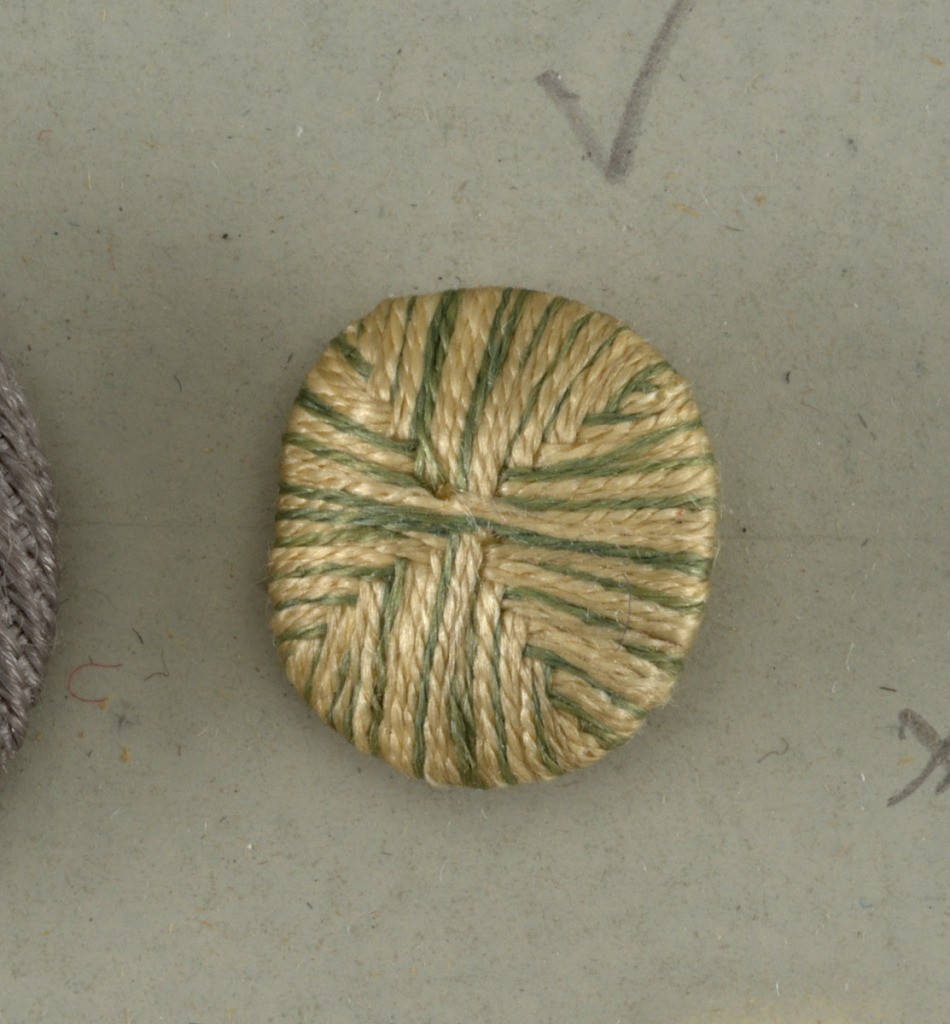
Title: Buttons
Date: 1750–99
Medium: Silk thread wound on bone or wood form
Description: Two buttons: pale pink and light green silk thread wound or sewed on bone or wood button frame, so as to divide face of button into four quarters, each quarter composed of straight lines of the two colours.

Component -a is on card A
Component -e is on Cooper Union Exhibition card 3